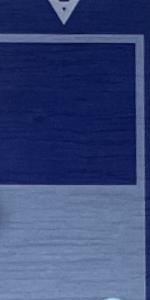
Label: Empty